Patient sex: M
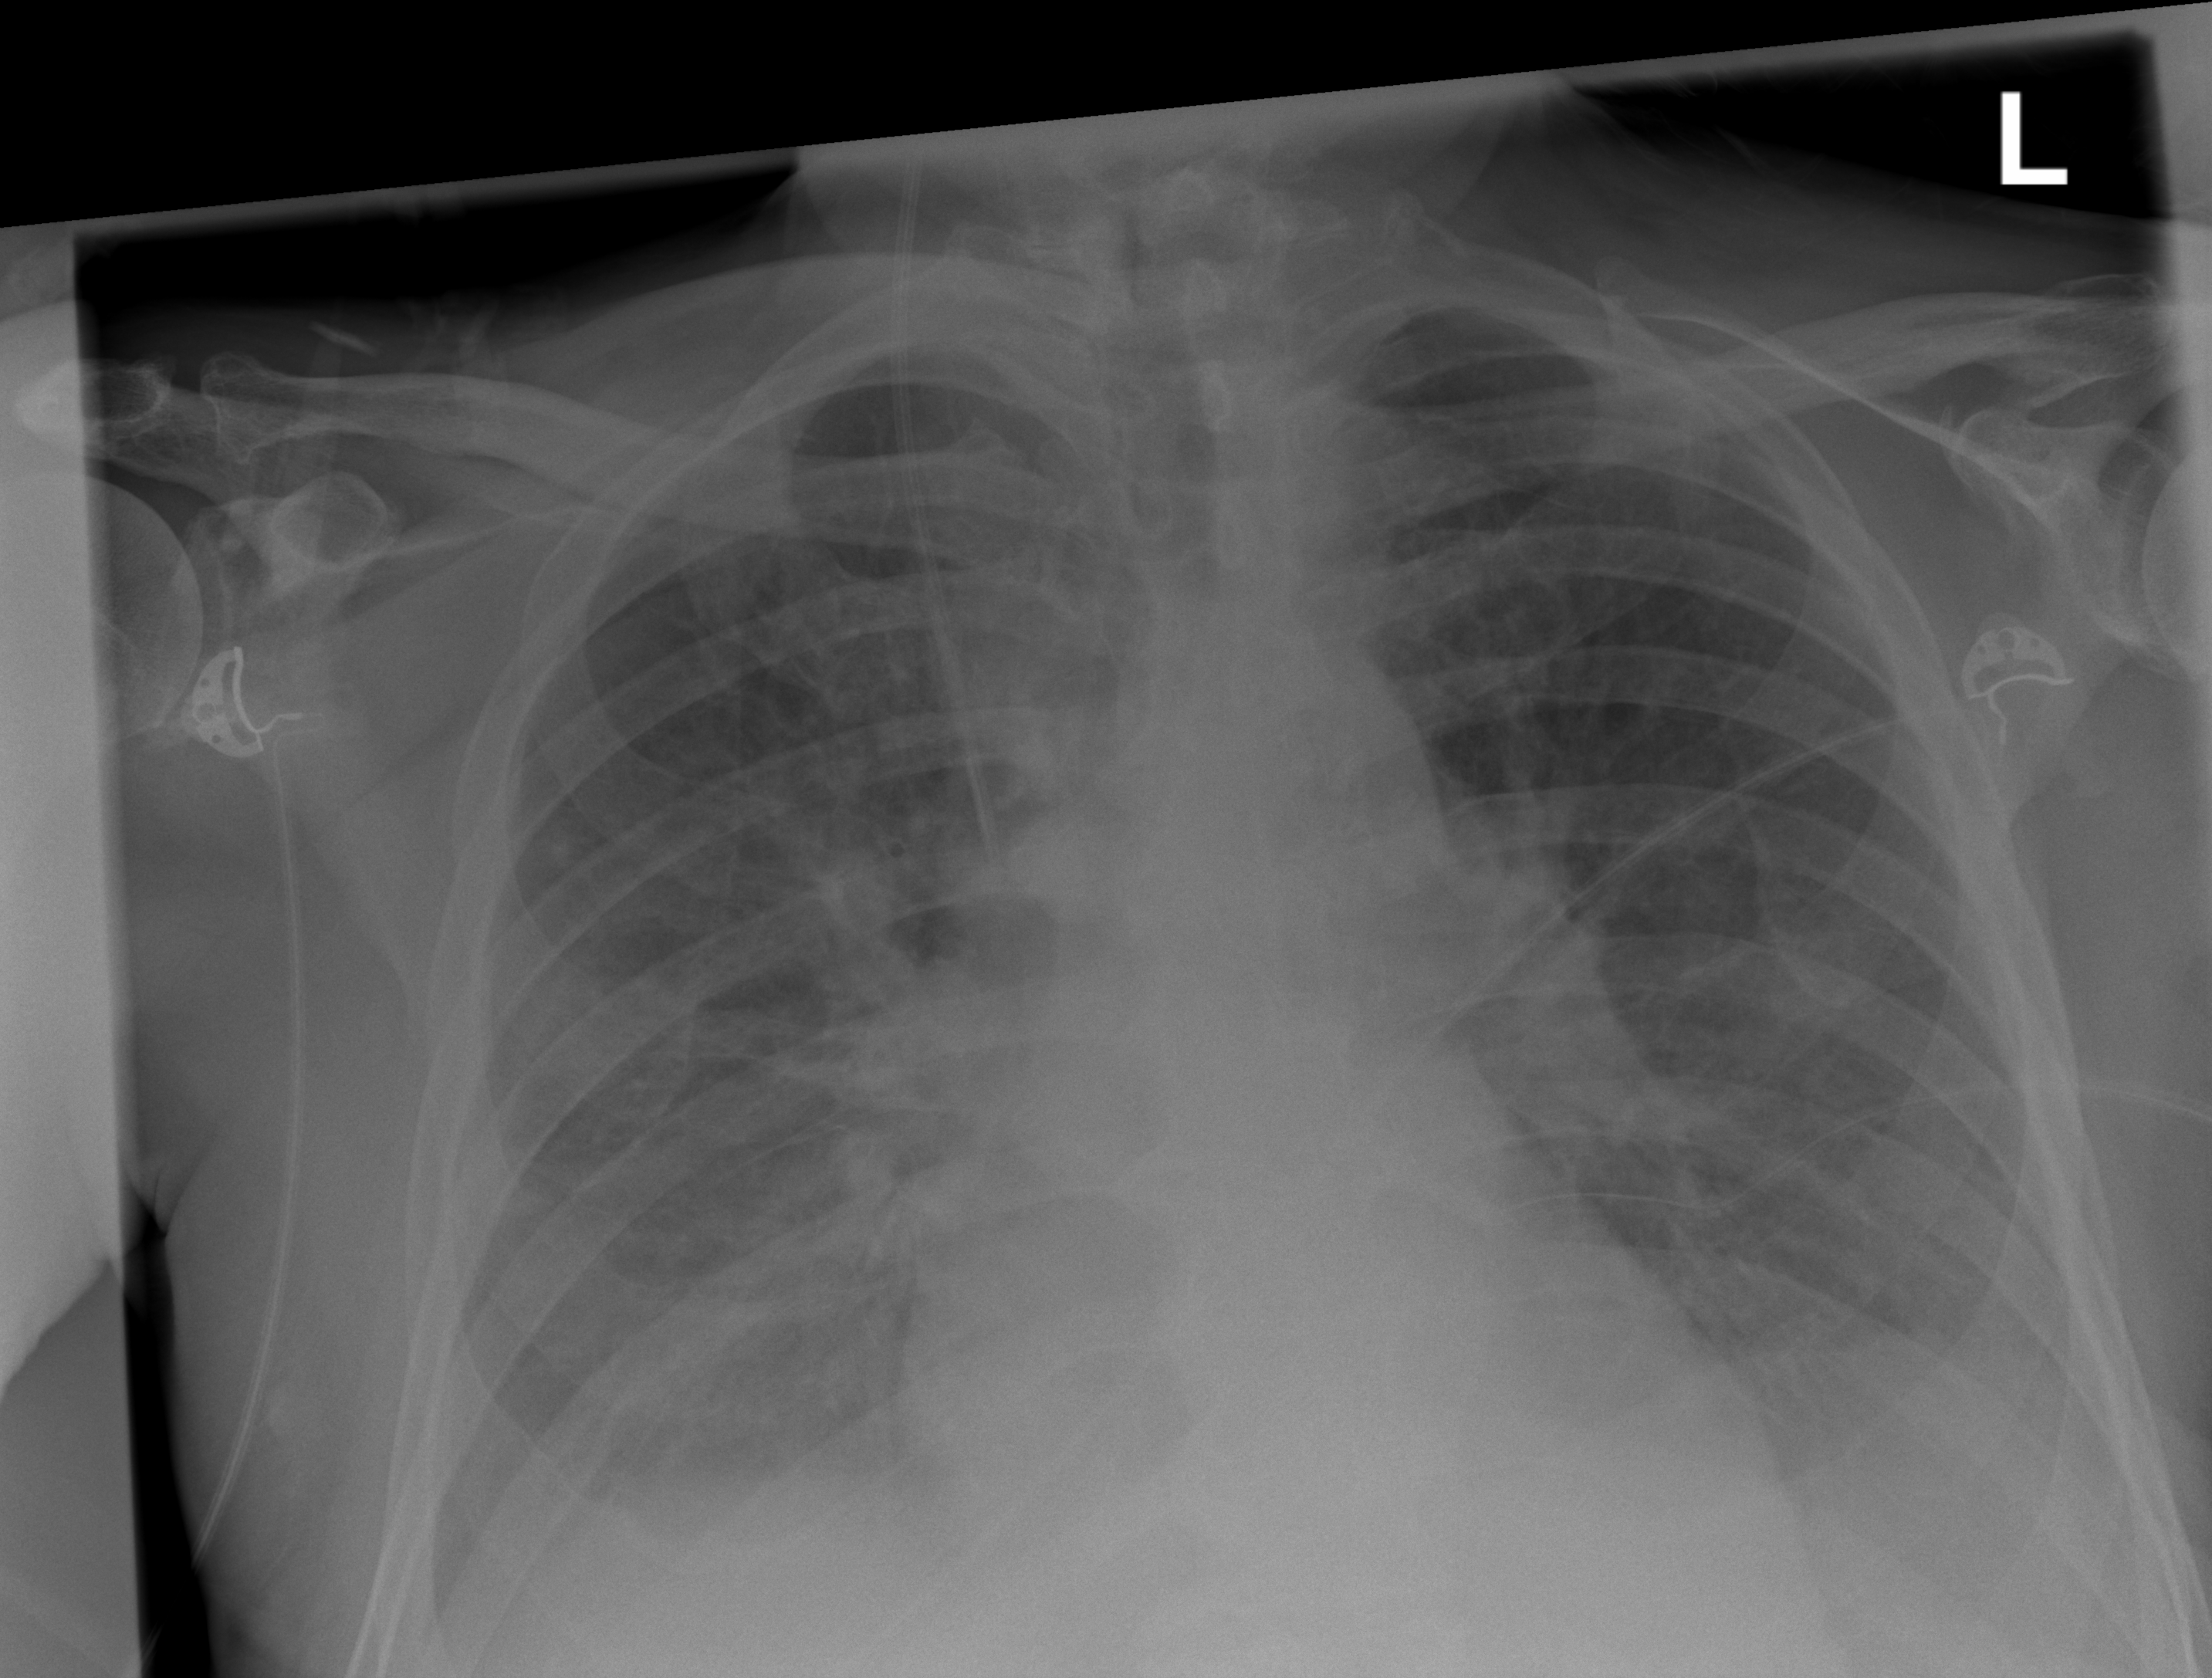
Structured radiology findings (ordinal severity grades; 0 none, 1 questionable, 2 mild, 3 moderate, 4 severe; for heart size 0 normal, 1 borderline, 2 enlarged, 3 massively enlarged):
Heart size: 1
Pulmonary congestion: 2
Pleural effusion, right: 2
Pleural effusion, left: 3
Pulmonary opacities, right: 2
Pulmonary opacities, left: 2
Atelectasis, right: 2
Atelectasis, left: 1